Field crop: tomato
Growth stage: 1
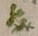
Species: portulaca